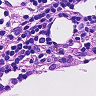
Metastatic tissue present: no